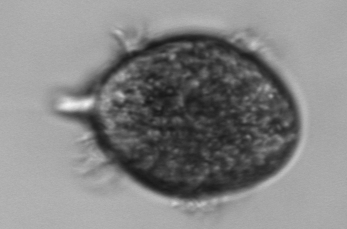
Label: Didinium